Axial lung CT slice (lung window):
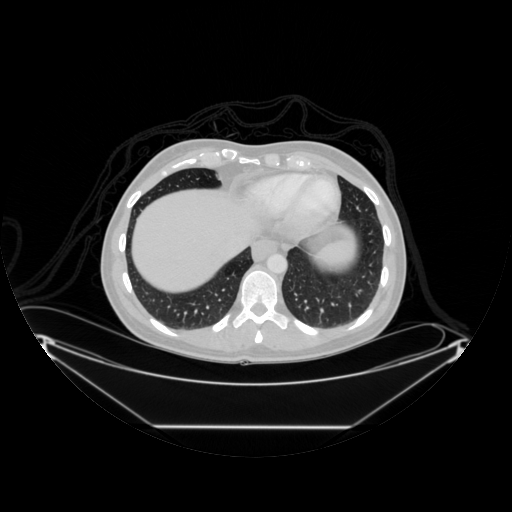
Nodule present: no